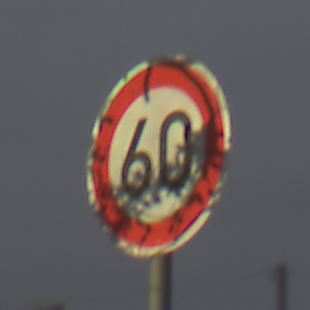
Verkehrszeichen: Geschwindigkeit60
Umgebung: Outdoor, Suburban
Tageszeit: Midday
Wetter: Overcast
Licht: Natural
Jahreszeit: NotSpecified
Kontrast: LowContrast